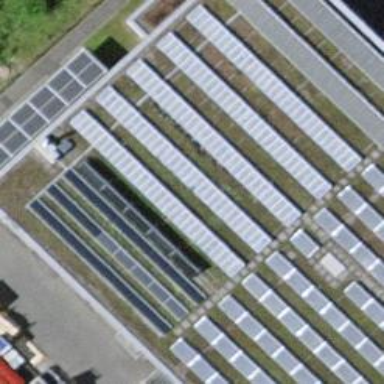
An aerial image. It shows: Solar power generator using photovoltaic method with solar photovoltaic panel types.